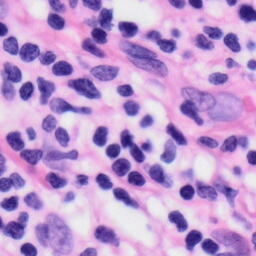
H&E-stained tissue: Skin